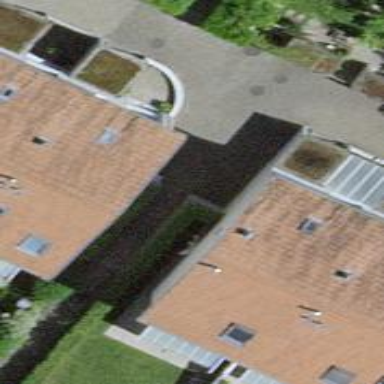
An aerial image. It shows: Terrace building.